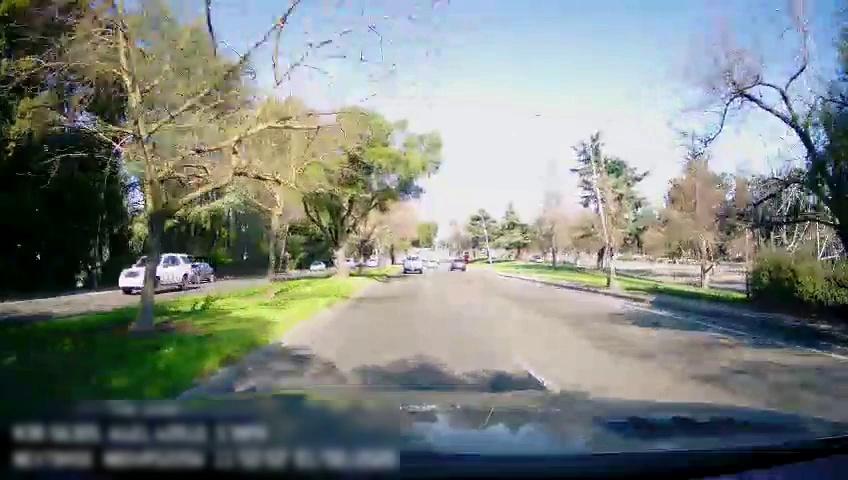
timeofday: Day
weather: Sunny
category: Drivable Space
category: Drivable Space
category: Vehicles | SUV
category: Vehicles | Car
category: Vehicles | Car
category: Vehicles | Truck
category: Vehicles | Car
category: Lanes | Current Lane
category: Lanes | Alternate Lane